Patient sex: M
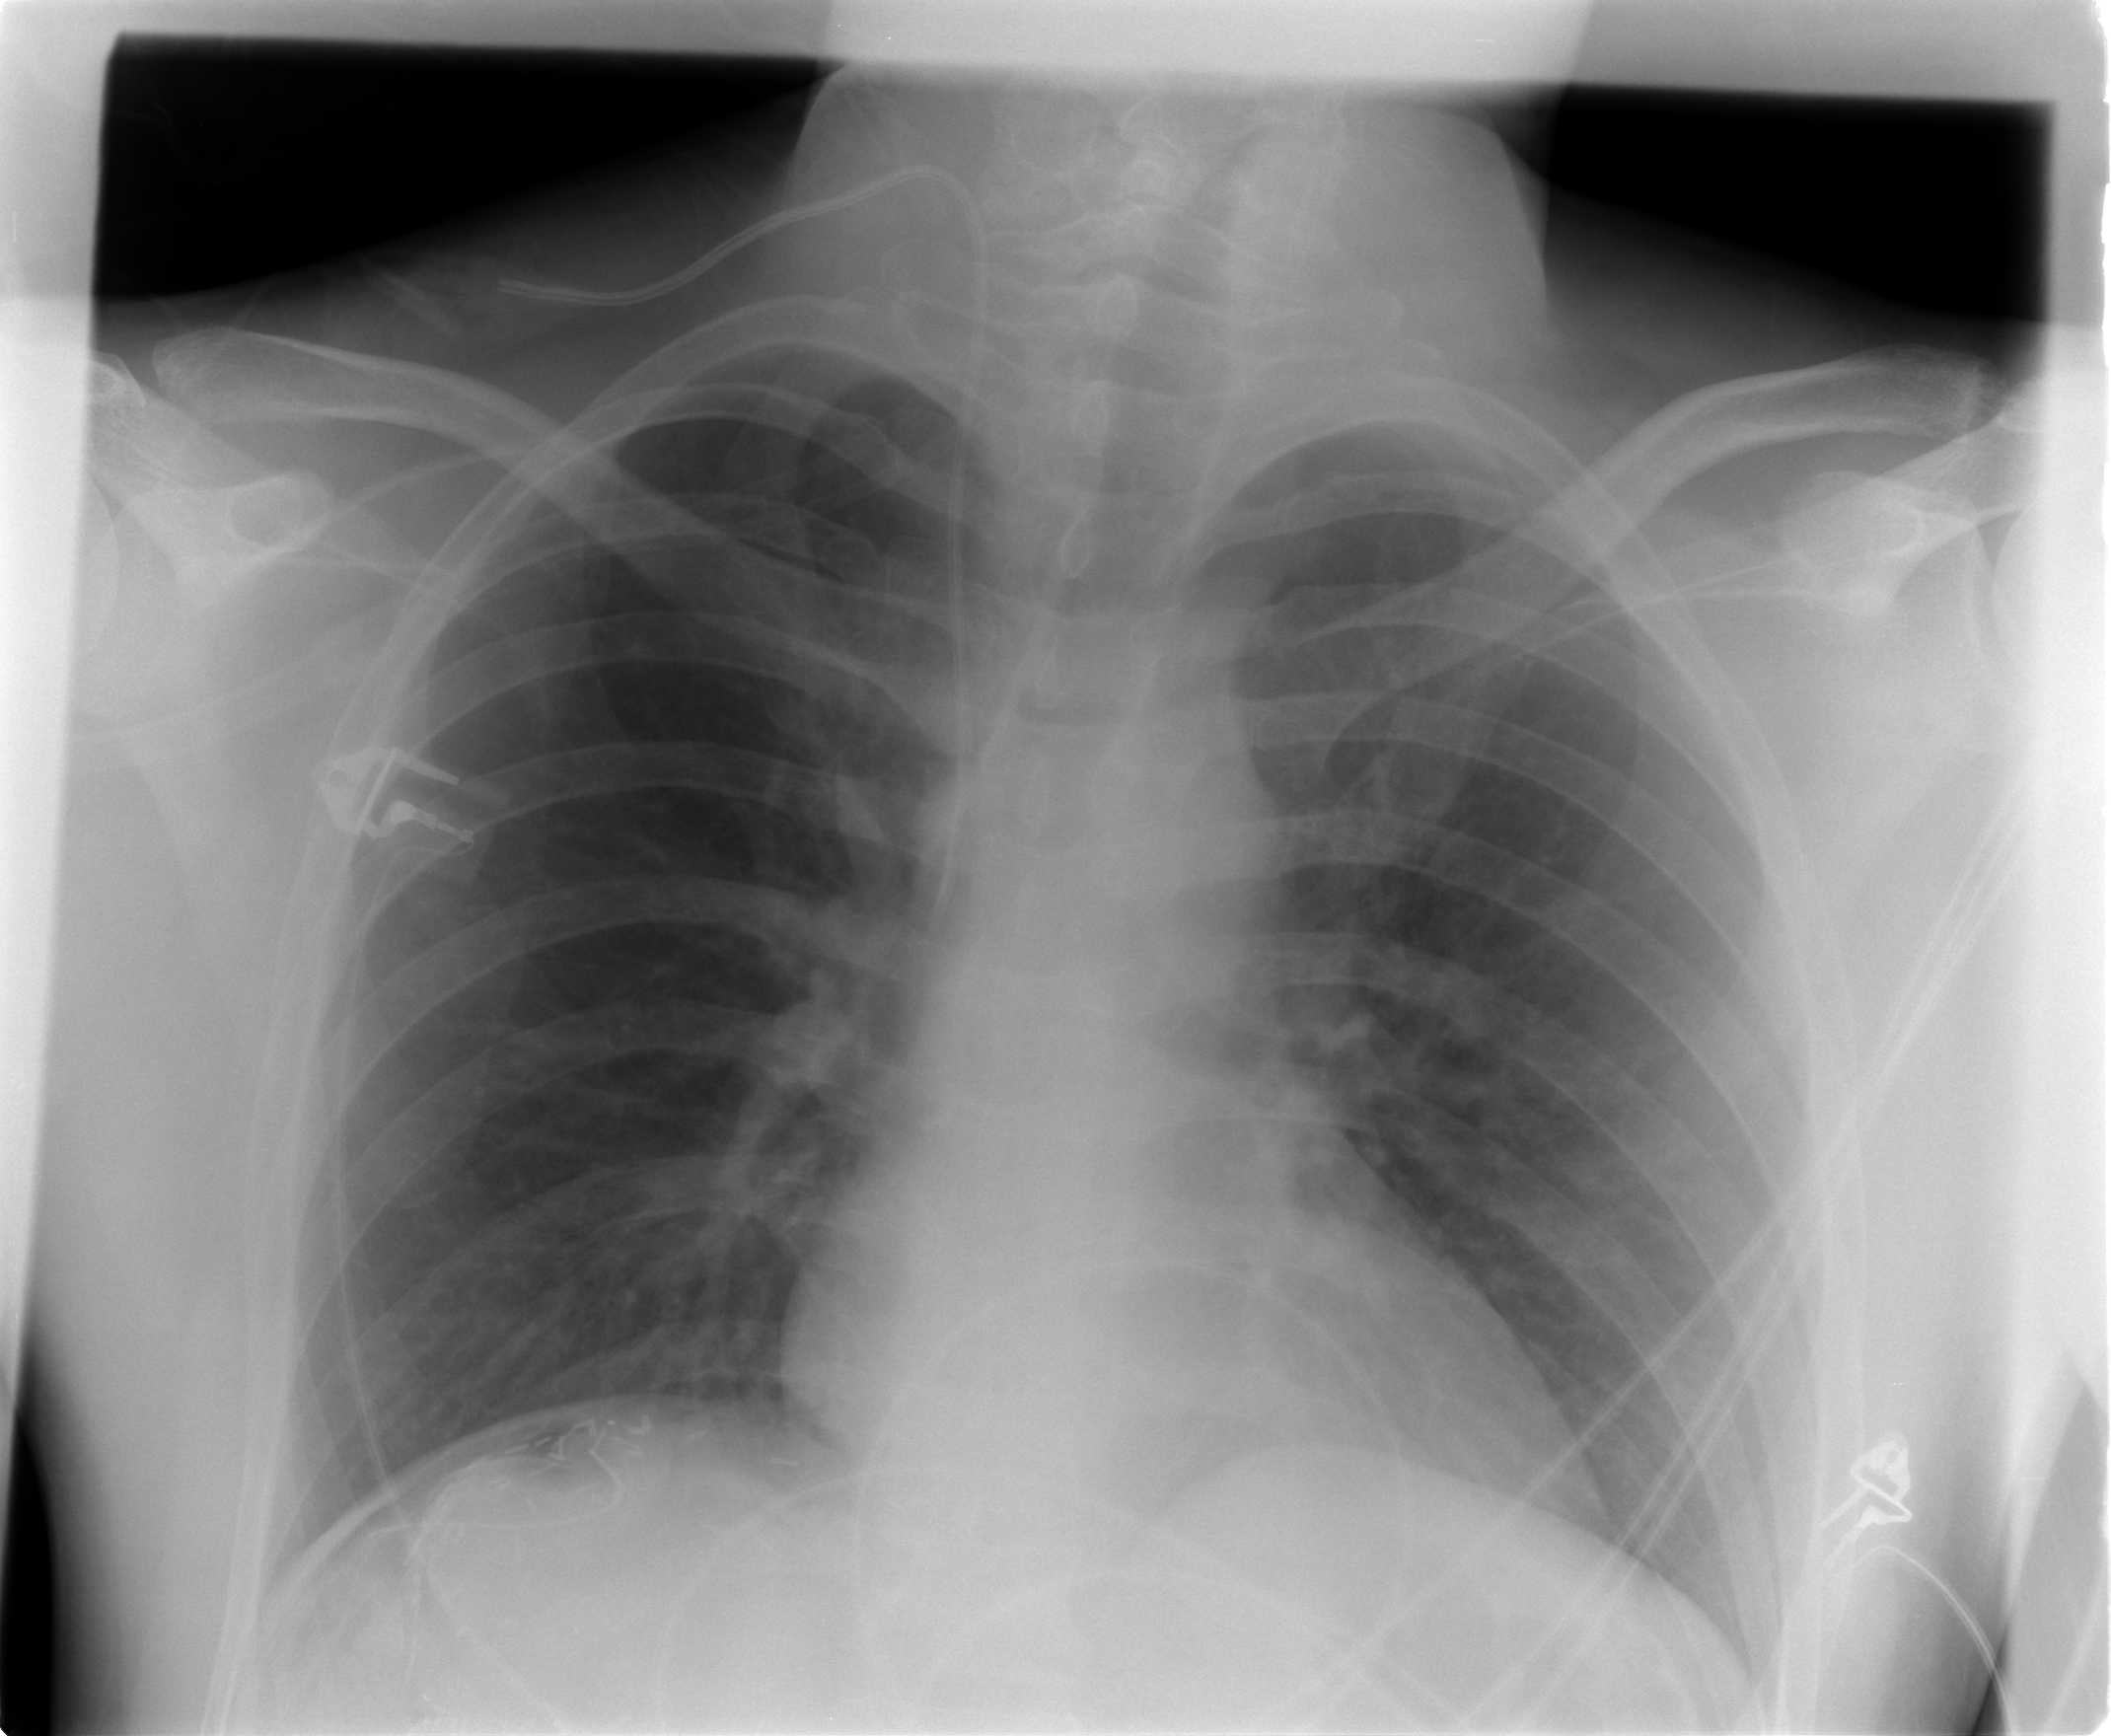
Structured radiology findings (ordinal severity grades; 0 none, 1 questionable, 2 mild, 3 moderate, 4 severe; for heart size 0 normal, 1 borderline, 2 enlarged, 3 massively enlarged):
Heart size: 0
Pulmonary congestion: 2
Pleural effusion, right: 0
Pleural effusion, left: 0
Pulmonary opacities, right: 0
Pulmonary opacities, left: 1
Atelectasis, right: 1
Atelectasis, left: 1